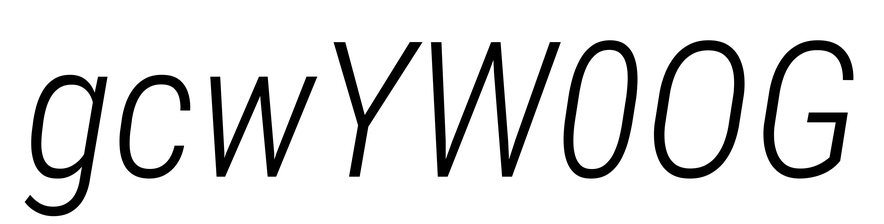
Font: Roboto-Italic_Condensed_Light_Italic